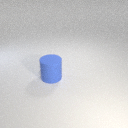
large blue rubber cylinder